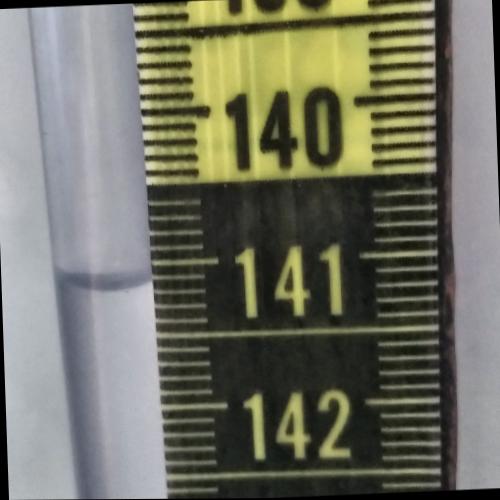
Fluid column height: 141.1 cm